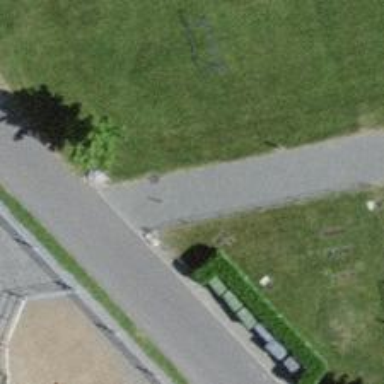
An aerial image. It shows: Bollard.